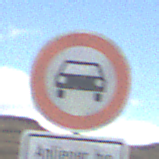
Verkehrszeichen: VerbotKraftwagen
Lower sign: SonstigeFahrzeugePersonengruppenFrei3
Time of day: Midday
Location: Outdoor (Nature)
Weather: PartlyCloudy
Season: NotSpecified
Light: Natural